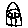
Label: house